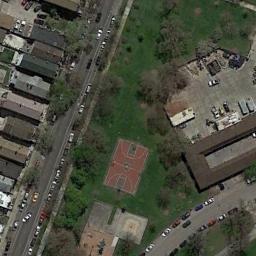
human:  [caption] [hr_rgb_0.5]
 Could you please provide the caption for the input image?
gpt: There is a basketball court in the middle of grass between a parking lot and many houses by the road .

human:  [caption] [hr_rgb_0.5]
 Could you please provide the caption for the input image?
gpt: A basketball court next to a parking lot and the residential area beside .

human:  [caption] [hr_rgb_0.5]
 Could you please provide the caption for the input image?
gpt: There is a small basketball court on the green land .

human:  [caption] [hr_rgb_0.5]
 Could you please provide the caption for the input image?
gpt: The basketball court on the lawn and other facilities are one street away from the residential area .

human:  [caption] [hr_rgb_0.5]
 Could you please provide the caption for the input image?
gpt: Many buildings are next to the basketball court .